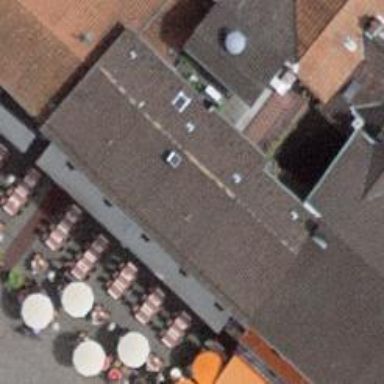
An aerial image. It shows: Hotel offering tourism services.